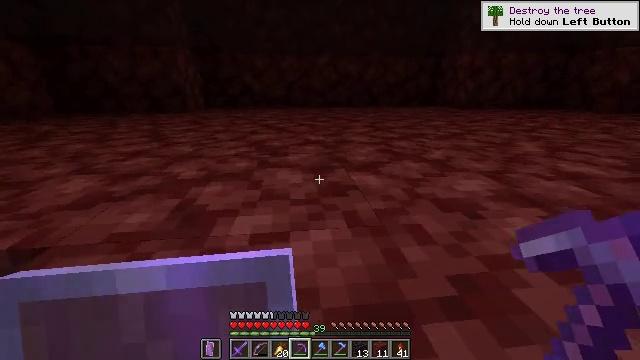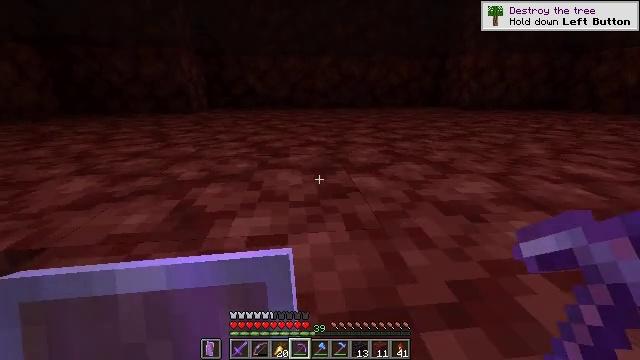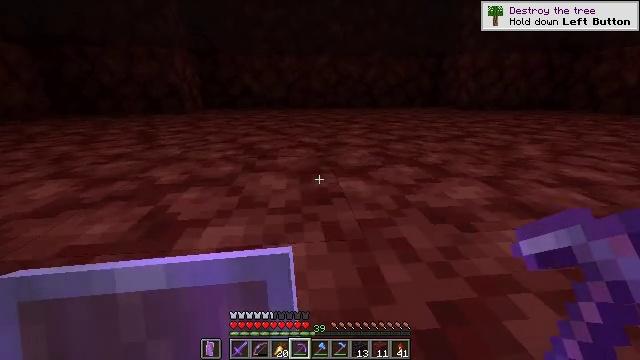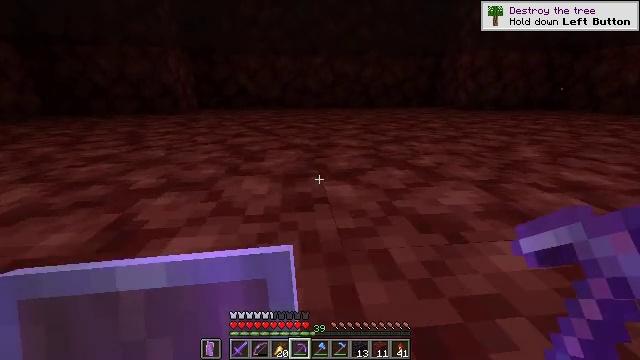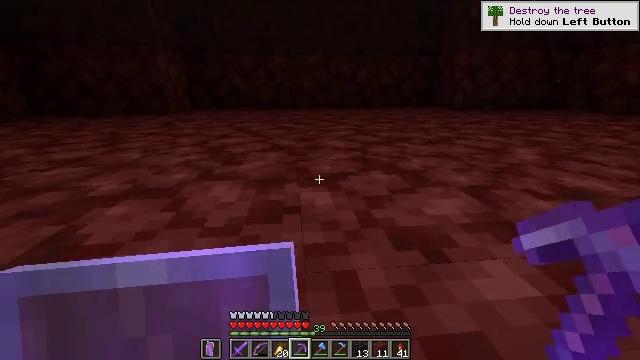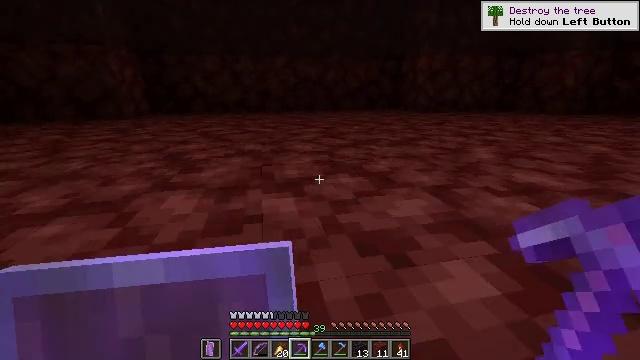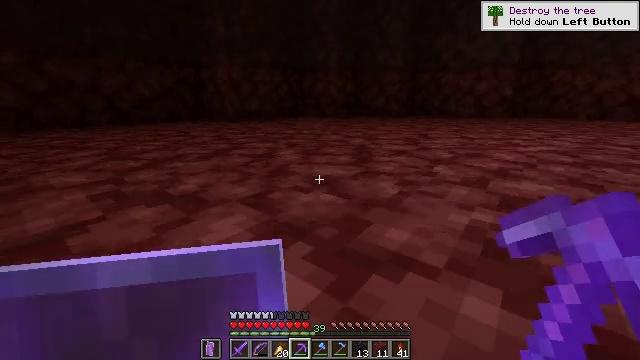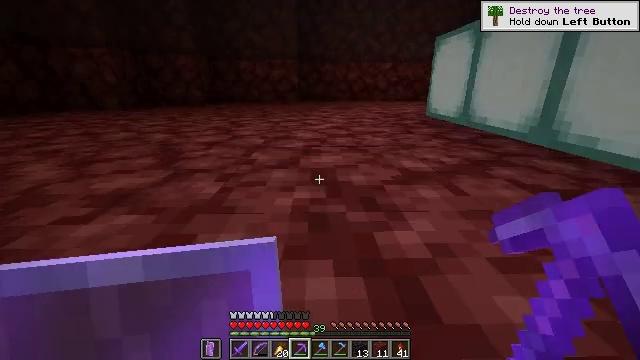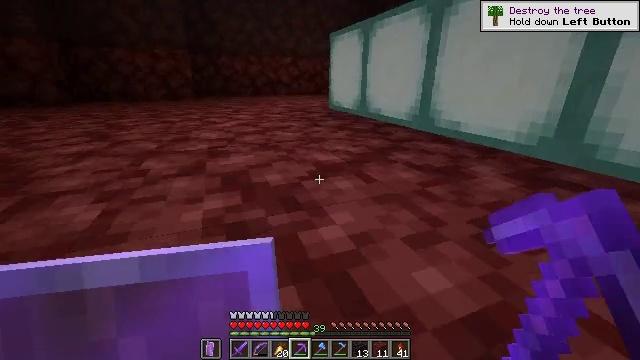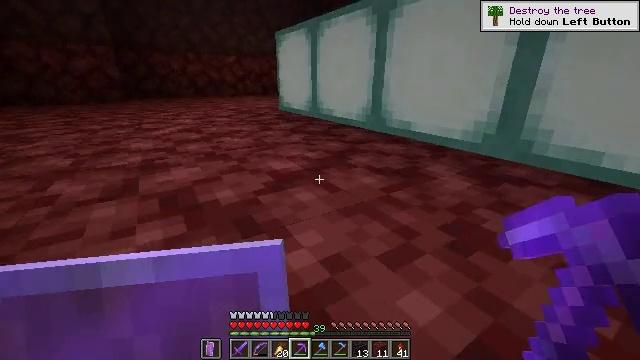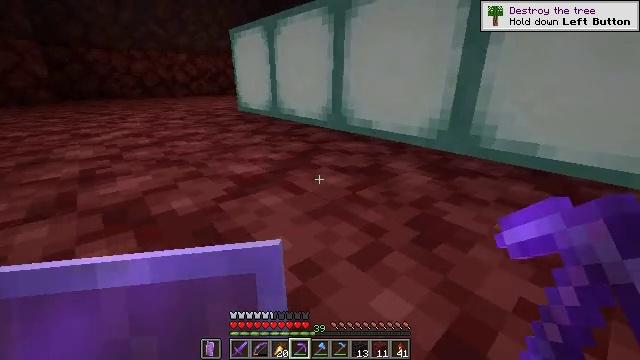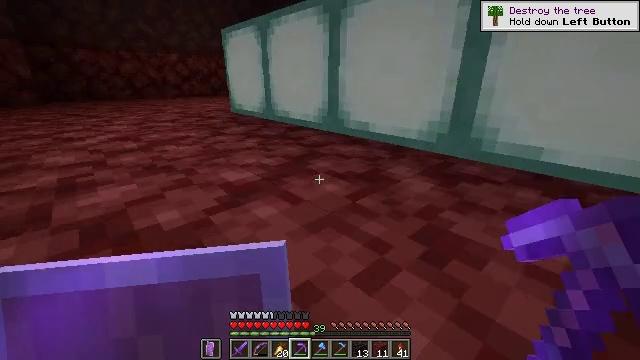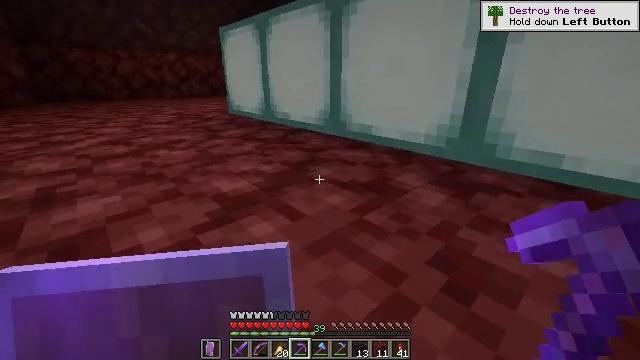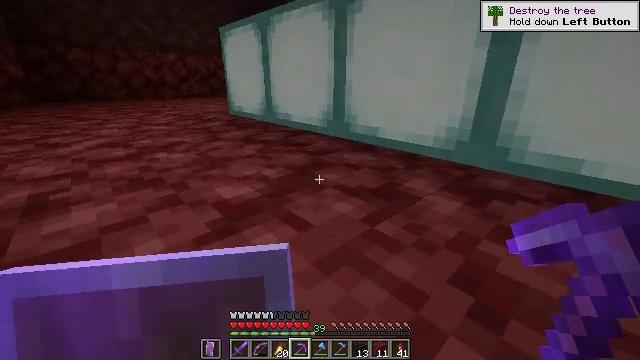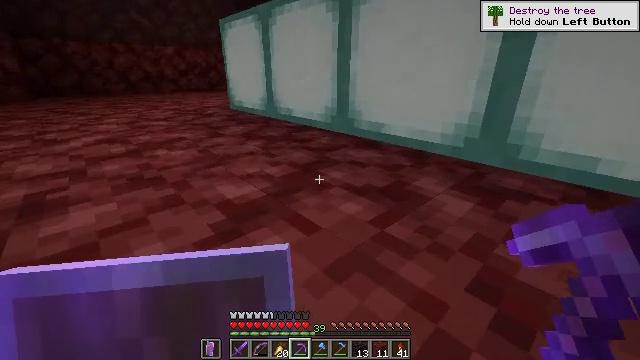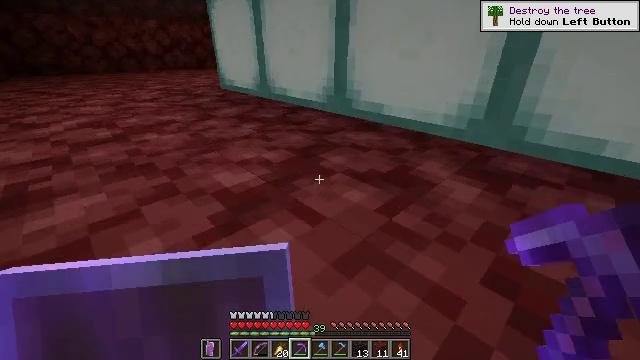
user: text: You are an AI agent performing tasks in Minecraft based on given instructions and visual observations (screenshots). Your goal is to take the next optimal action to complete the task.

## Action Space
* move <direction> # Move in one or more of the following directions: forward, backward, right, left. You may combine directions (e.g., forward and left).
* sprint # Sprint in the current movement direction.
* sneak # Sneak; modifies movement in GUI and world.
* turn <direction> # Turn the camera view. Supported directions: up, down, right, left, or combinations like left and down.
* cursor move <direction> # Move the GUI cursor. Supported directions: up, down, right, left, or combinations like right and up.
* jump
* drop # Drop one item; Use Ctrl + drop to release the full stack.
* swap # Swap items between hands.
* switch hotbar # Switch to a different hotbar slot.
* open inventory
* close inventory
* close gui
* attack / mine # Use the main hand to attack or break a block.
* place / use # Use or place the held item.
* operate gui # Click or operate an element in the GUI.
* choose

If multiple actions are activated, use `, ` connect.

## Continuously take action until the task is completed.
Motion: motion action
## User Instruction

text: Collect the sea lantern for its light.
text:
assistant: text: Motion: move forward and move right
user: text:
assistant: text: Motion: move forward and move right
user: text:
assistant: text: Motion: move forward and move right
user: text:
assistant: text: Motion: move forward and move right
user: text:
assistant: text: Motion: move forward and move right, turn right
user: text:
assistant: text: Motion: move forward and move right, turn right and up
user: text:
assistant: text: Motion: move forward, turn right and down
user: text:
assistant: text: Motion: move forward, turn right and down
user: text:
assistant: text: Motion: move forward, turn right
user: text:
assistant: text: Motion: move forward, turn right
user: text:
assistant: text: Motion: move forward, turn right
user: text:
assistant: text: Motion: move forward
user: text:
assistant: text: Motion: move forward and move left
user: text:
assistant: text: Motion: move forward and move left, turn down
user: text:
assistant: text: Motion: move forward and move left, turn right and down
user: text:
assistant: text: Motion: move forward and move left
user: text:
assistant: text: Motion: move forward and move left
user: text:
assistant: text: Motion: move forward and move left
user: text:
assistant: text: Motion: move forward and move left
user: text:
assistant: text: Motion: move forward and move left
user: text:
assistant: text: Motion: move forward and move left, turn right and up
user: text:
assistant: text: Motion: move forward and move left, turn right and down
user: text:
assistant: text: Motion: move forward and move right, turn right
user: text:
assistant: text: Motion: move forward and move right, turn right
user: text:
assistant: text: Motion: move forward and move right, turn right
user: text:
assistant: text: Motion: move forward and move right, turn right
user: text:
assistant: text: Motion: move forward and move right
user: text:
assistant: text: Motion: move forward and move right
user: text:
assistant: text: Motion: move forward and move right
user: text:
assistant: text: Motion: move forward and move right